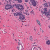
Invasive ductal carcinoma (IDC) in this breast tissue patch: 0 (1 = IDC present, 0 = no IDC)